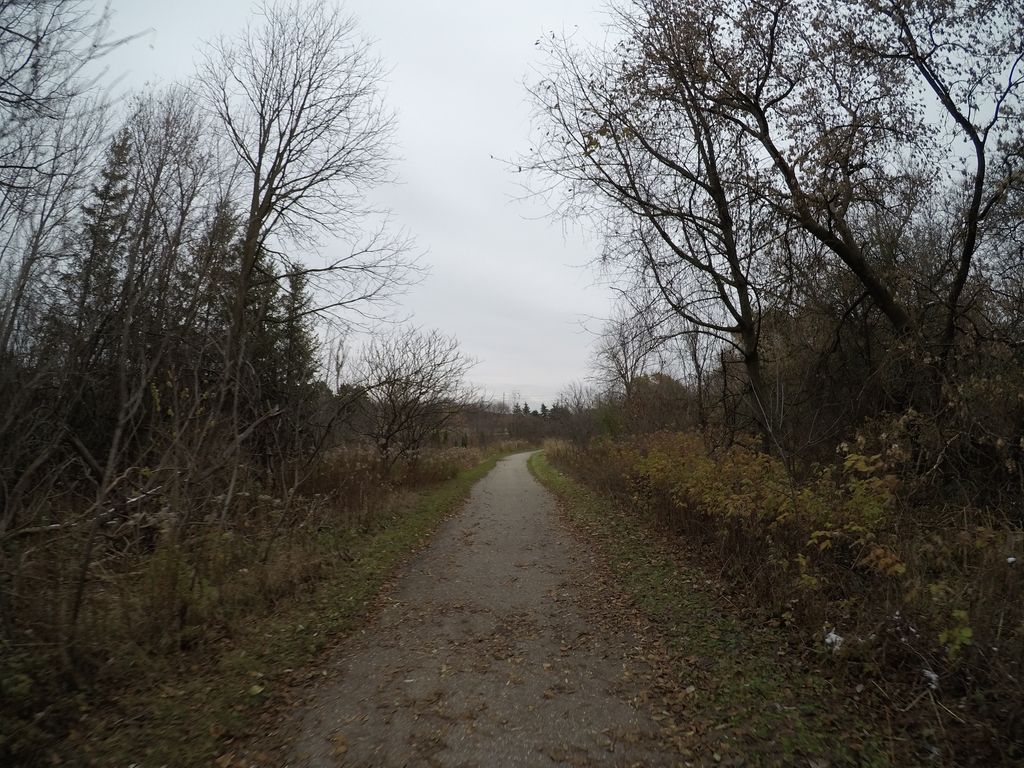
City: kitchener-waterloo